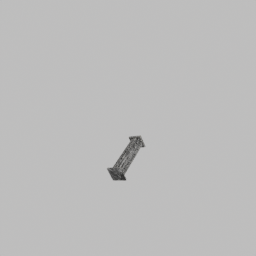
Label: architecture